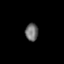
Tissue: prostate
Cell type: T cells
Senescence score: 0.7762
Nuclear area (px): 219
Mean DAPI intensity: 111.137